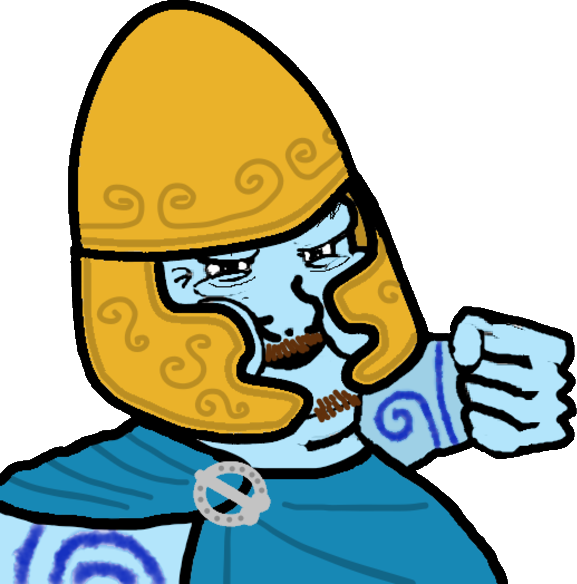
Label: 5_Brainlet